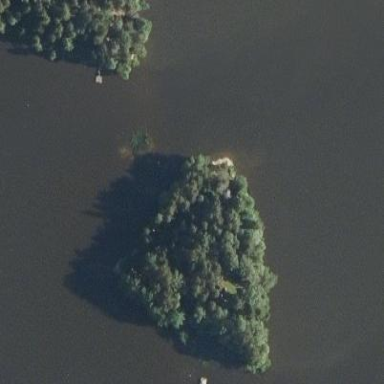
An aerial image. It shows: Islet.